Question: I want to set the border of a grid in a way that it's only on the top of it (this is what I've managed to do) and that it's only in the center of the top (I mean it starts about 30px from the left edge and ends also 30px from the end)
The Code I use for generating Grid (in the .cs file):
'''
Grid NewGrid = new Grid()
{
Height = 90,
Padding = new Thickness { Left = 0, Right = 0, Top = 0, Bottom = 0 },
BorderThickness = new Thickness { Left = 0, Top = 1, Right = 0, Bottom = 0 },
BorderBrush = new SolidColorBrush(Colors.Black),
};
'''
The image of what I want to achieve:

where the gray color is no border and the black is a visible solid border...
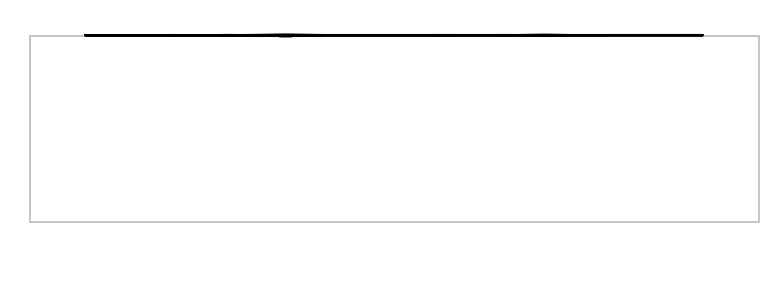
Answer: You can't do this with 'Grid.BorderBrush' and 'Grid.BorderThickness'; the border always extends to the corners of the element.
Just use a 'Rectangle' in the first row of the Grid to achieve the border you want:
'''
<Grid>
<Grid.RowDefinitions>
<!-- The first row is for the border only -->
<RowDefinition Height="Auto"/>
<!-- Use additional rows as your layout dictates -->
<RowDefinition/>
<RowDefinition/>
</Grid.RowDefinitions>
<!-- The border element in the first row -->
<Rectangle Margin="50,0" Fill="Black" Height="2"/>
<!-- The main content of the Grid in subsequent rows -->
<Button Grid.Row="1" Content="Example 1"/>
<Button Grid.Row="2" Content="Example 2"/>
</Grid>
'''